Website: crate-barrel
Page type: billing-address
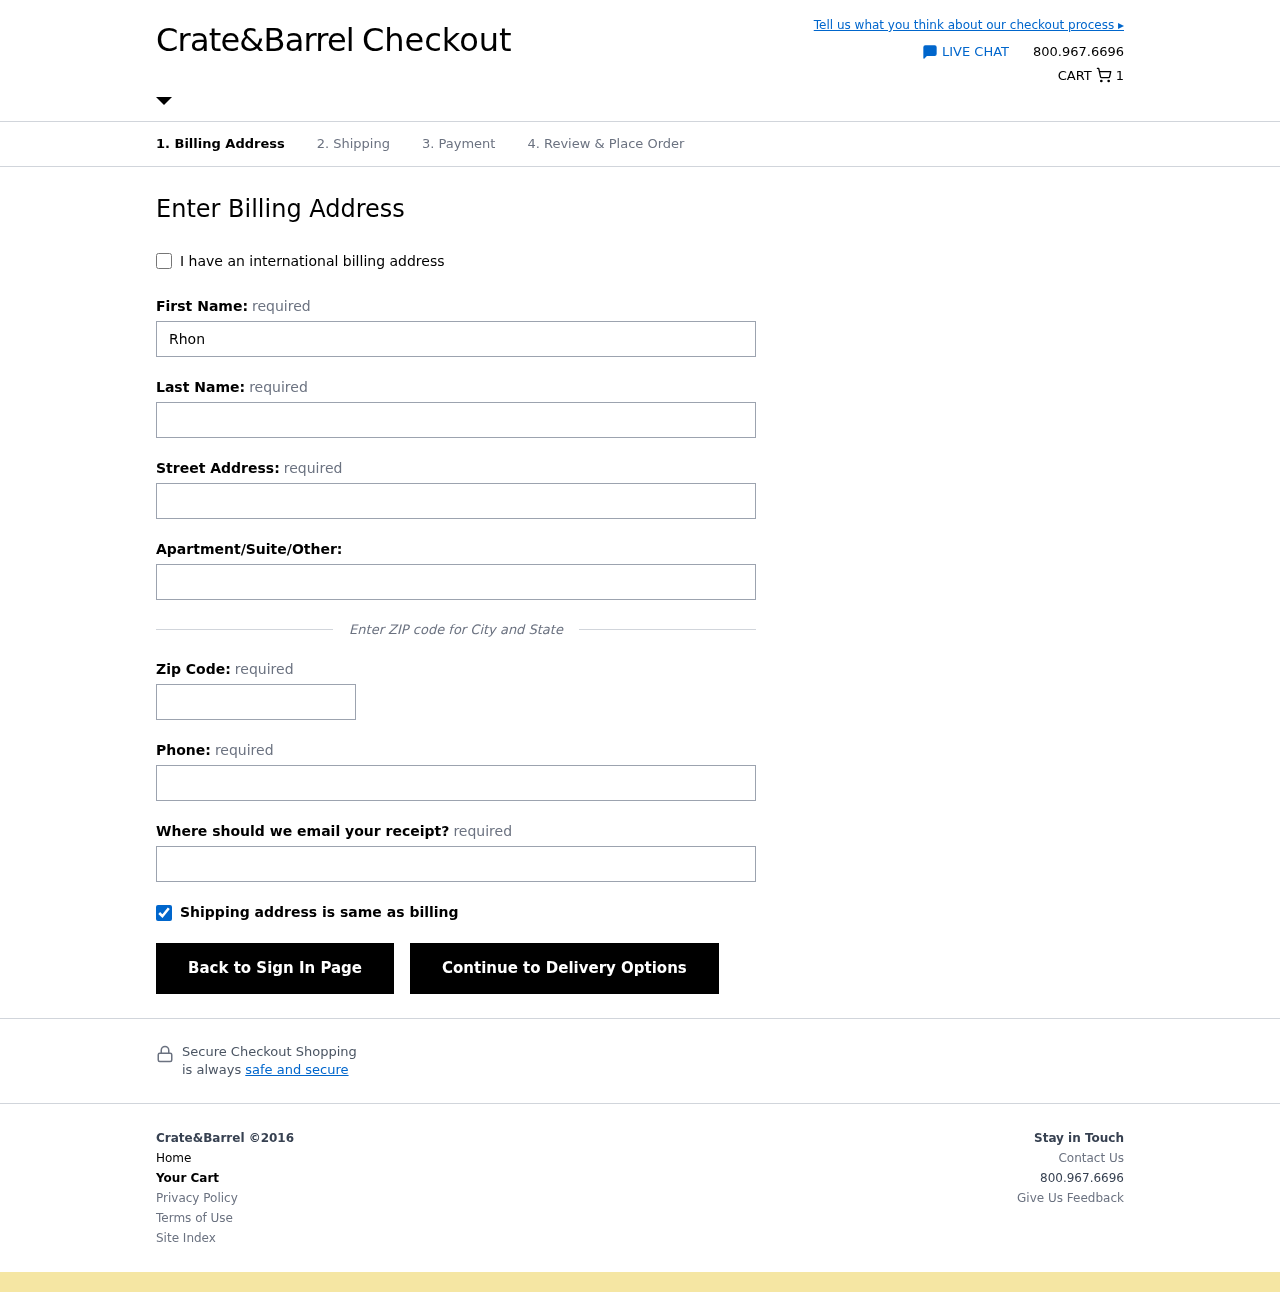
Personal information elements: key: PII_EMAIL
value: rhondagarza@gmail.com
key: PII_FIRSTNAME
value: Rhonda
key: PII_LASTNAME
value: Garza
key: PII_PHONE
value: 4803121893
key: PII_POSTCODE
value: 67610
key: PII_STREET
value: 1865 Wong Fields Apt. 480
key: PII_STREET2
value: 571 Angela Lodge Apt. 233
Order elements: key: ORDER_NUM_ITEMS
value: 1